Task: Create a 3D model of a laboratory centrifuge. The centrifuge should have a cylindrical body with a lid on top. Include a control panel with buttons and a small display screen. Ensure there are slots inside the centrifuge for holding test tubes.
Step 54:
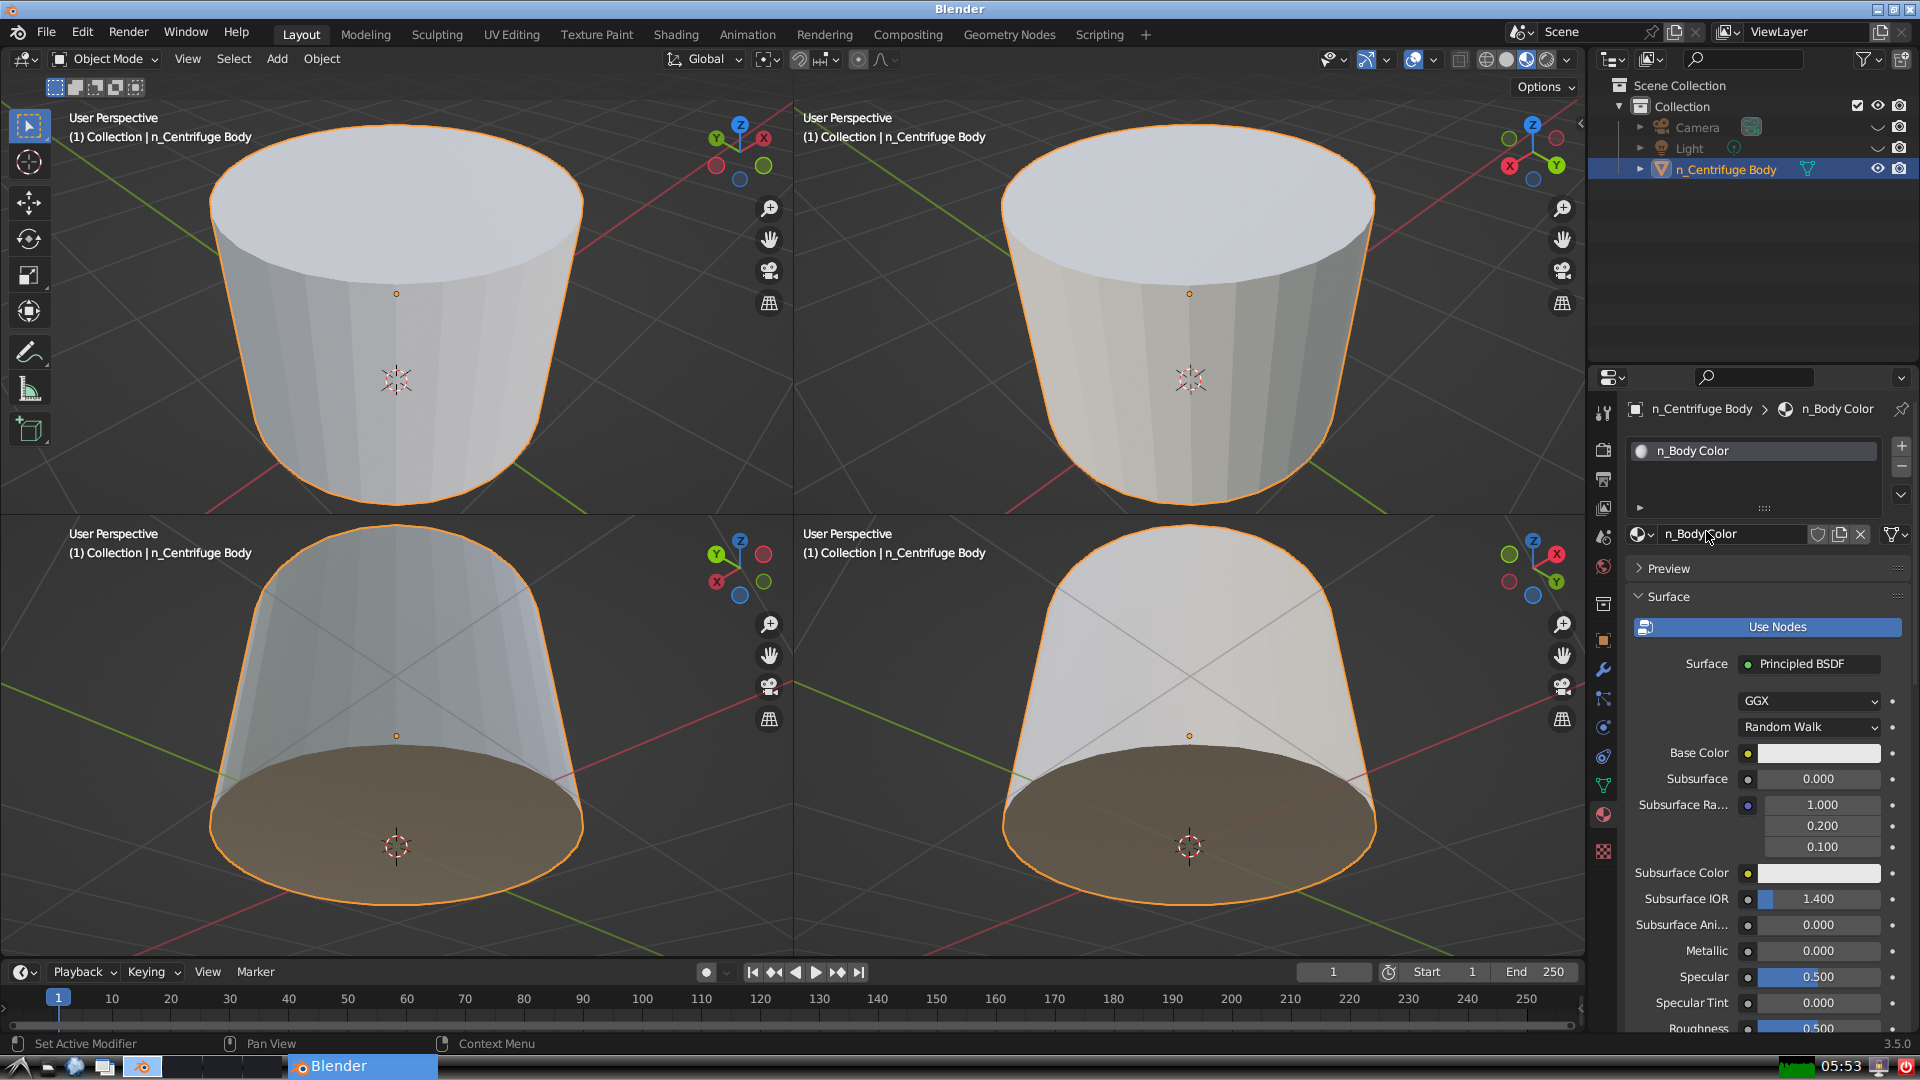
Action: {"mouse_move": [1816, 750]}